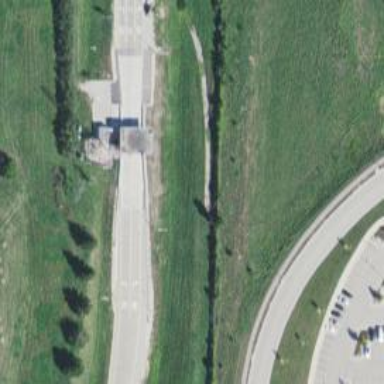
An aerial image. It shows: Toll gantry on the road.